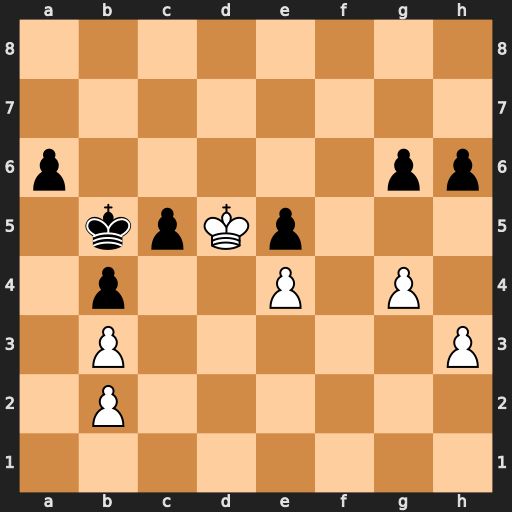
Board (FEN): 8/8/p5pp/1kpKp3/1p2P1P1/1P5P/1P6/8
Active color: w
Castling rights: -
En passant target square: -
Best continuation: Kxe5 c4 bxc4+